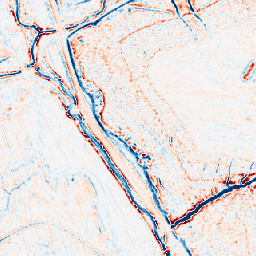
Category: edge_preserving
Decomposition family: bilateral
Decomposition parameters: d: 9
sigma_color: 150
sigma_space: 50
Upsampling method: nearest
Upsampling parameters: scale: 4
Upsampling scale: 4